Question: I have been working on a application. This app running in the background and I wanna to see some image about this app. Like this

How can I search or how can I do that I don't know.
I hope I can explain. Thanks all replies.
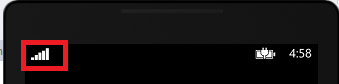
Answer: It's not possible in Windows Phone. You can change only tile or write on lock screen.